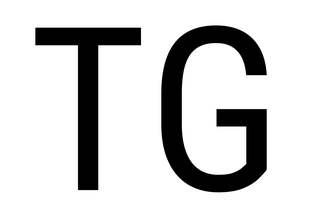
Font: Roboto_Condensed_Regular